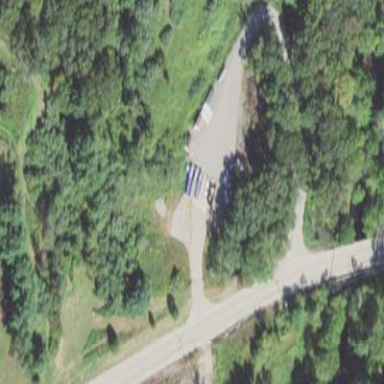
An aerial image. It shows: Waste transfer station.